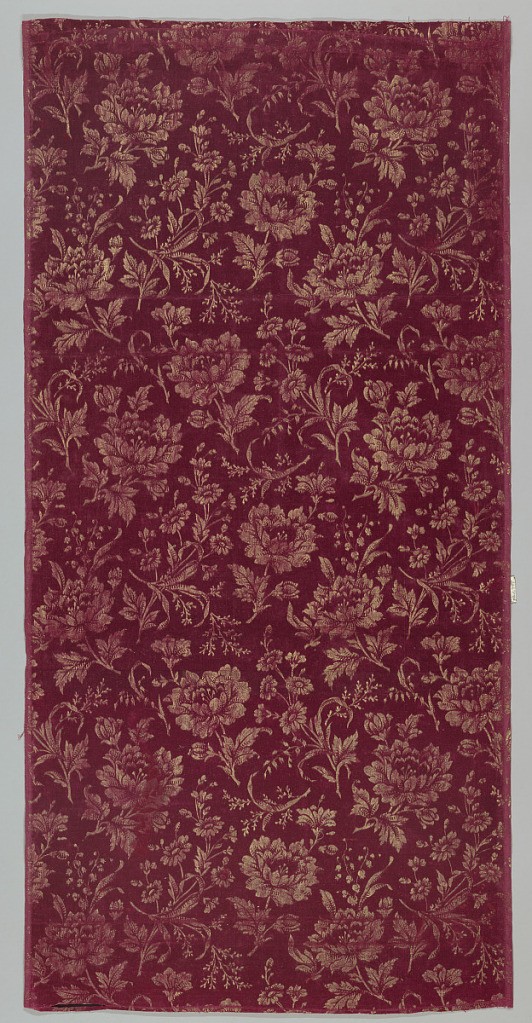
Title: Textile
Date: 19th century
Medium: cotton Technique: cut floats of supplementary weft in plain weve foundation (velveteen), embossed and printed with gilt paint
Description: Sprays of flowers in gold on maroon.